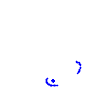
Particle: kaon